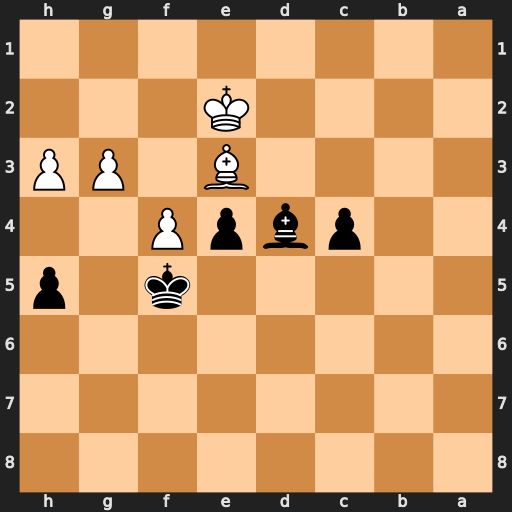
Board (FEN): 8/8/8/5k1p/2pbpP2/4B1PP/4K3/8
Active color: b
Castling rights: -
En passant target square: -
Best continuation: Bxe3 Kxe3 c3 Ke2 h4 gxh4 Kxf4